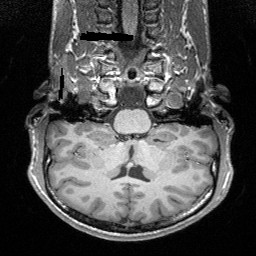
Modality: T1w
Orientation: sagittal